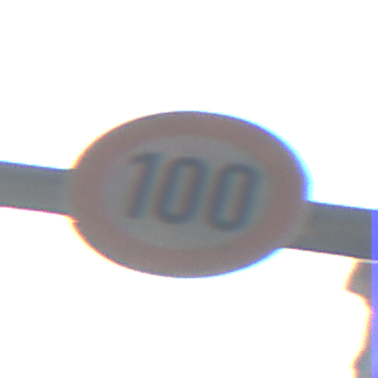
Verkehrszeichen: Geschwindigkeit100
Umgebung: Outdoor, Urban
Tageszeit: Midday
Wetter: Clear
Licht: Natural
Jahreszeit: NotSpecified
Kontrast: HighContrast